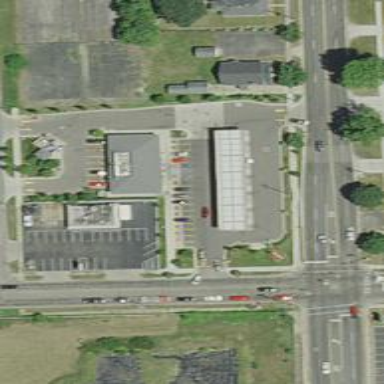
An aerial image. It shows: Convenience shop.